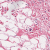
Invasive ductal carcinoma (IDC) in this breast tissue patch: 0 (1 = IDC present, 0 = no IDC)